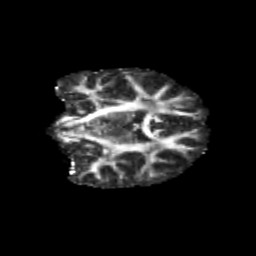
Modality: FA
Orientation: coronal
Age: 9
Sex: male
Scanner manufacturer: siemens
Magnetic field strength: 3 T
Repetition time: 3.8 s
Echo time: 0.07 s